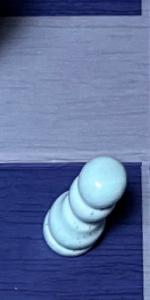
Label: Pawn_White